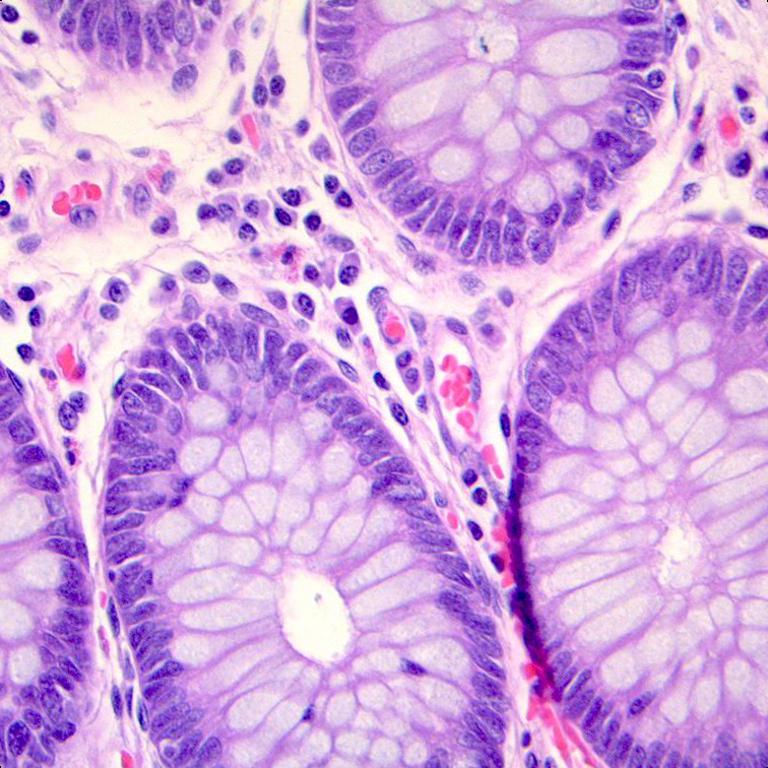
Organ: colon
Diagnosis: benign